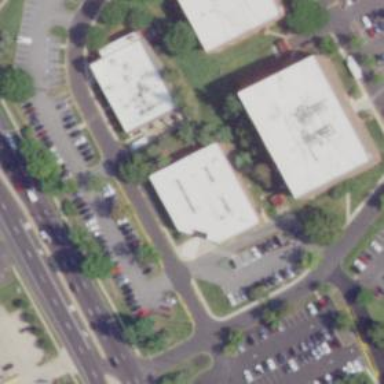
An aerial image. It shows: Office building.